Question: I have a task for hide vertical scroll bar and cut picture from right block until picture will have half size. After that show scroll bar

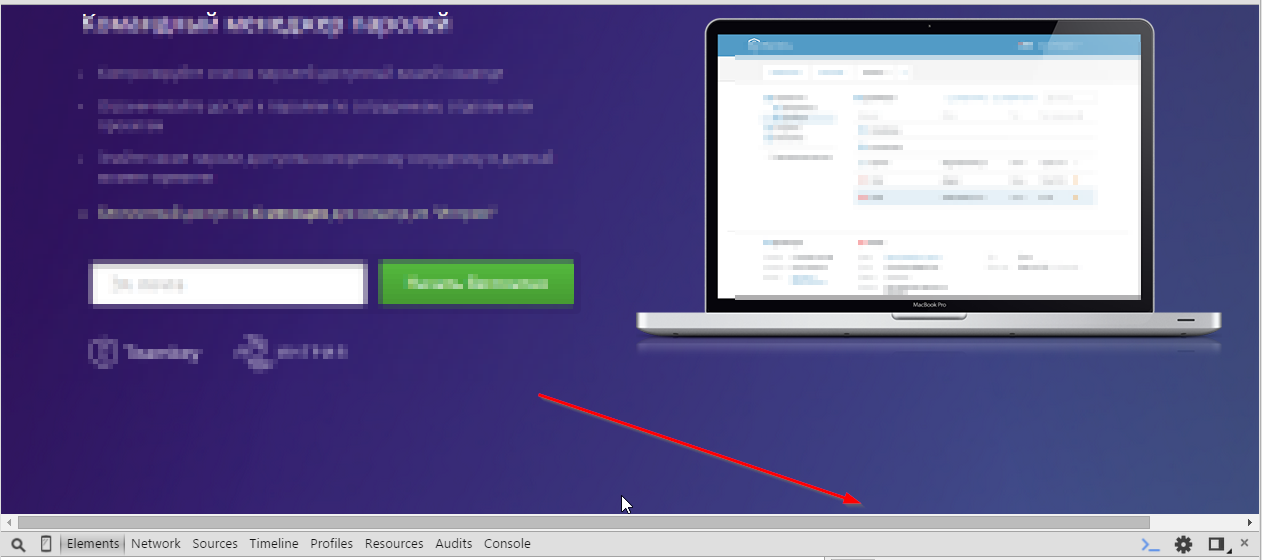
Answer: I might do this differently...
Instead of putting the image in its own element, I would instead put the image as the background of the container with the text. Position the background image enough from the left edge so that the text doesn't overlap it. Let the text container extend all the way to the right edge of the screen. Image will automatically crop from the right edge it there is not enough screen space.
'''
<div style="background-image:url(laptop-img.png); background-position: left:400px">
... text and form ...
</div>
'''